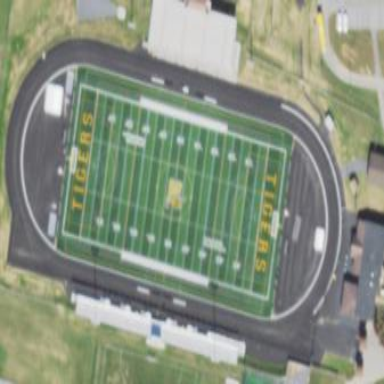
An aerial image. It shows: Turf pitch designated for American football.